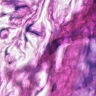
Metastatic tissue present: no